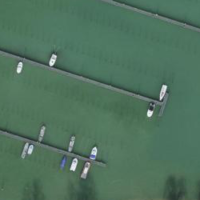
EUNIS habitat code: 14
Species observed at this site:
Chroicocephalus ridibundus
Rhamnus cathartica
Cirsium arvense
Podiceps cristatus
Alcedo atthis
Linaria vulgaris
Larus canus
Carduelis carduelis
Filipendula ulmaria